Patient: sex F, age 62
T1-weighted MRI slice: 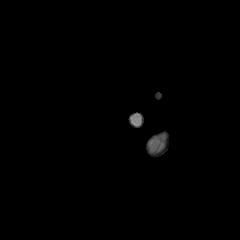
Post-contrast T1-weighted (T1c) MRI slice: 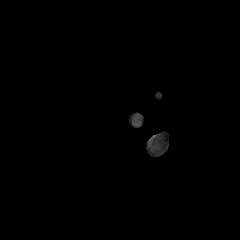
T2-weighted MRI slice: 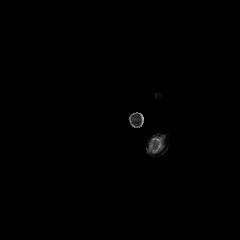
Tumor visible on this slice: no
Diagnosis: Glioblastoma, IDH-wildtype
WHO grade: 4